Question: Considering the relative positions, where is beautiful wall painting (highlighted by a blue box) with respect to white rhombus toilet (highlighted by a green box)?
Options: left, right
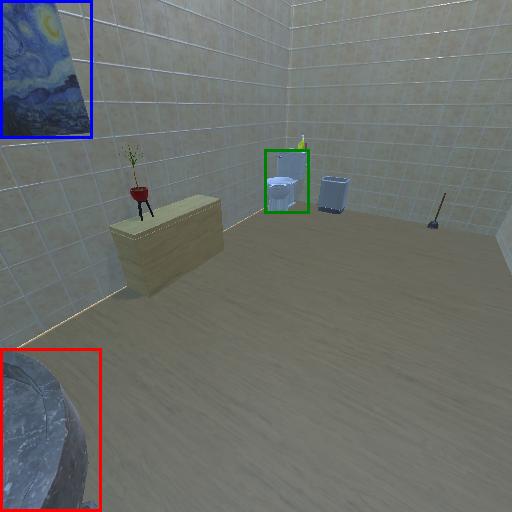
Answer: left